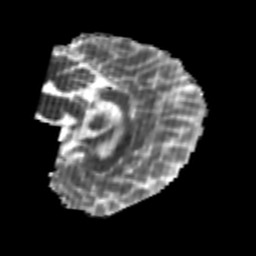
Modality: MD
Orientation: sagittal
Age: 22
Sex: male
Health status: healthy
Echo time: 0.074 s